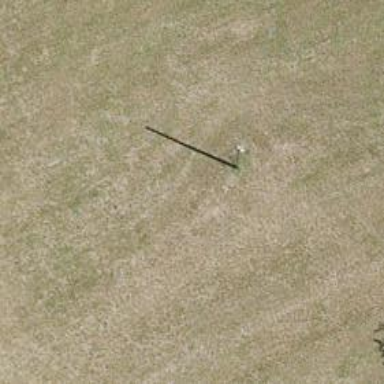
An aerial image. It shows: Utility pole in the area.